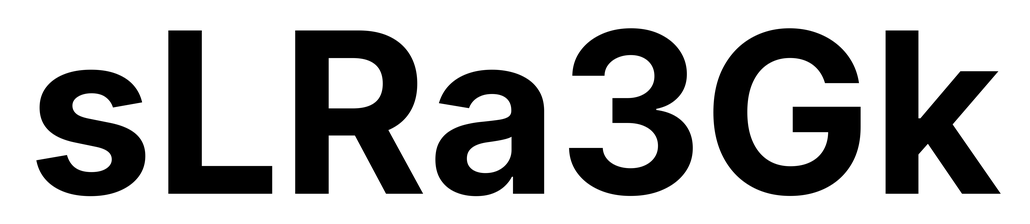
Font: Inter_Bold